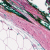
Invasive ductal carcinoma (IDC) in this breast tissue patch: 0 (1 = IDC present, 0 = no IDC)